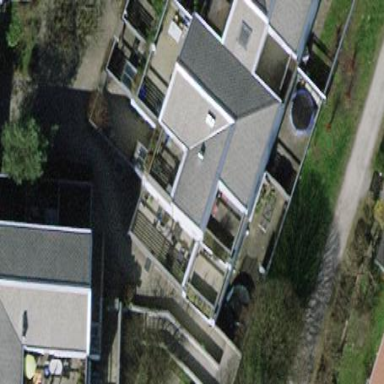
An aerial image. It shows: Terrace building.